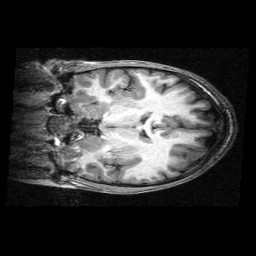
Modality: T1w
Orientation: coronal
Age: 11
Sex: male
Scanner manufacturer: siemens
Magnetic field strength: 3 T
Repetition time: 2.3 s
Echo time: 0.00336 s